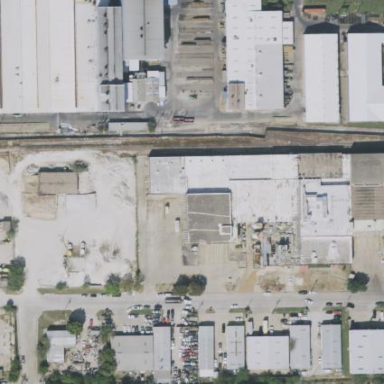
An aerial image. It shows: Industrial building.